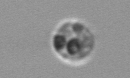
Label: Amoeba